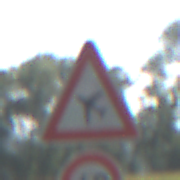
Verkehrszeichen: FlugbetriebRechts
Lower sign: Geschwindigkeit40
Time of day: Midday
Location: Outdoor (Nature)
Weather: Clear
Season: NotSpecified
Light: Natural